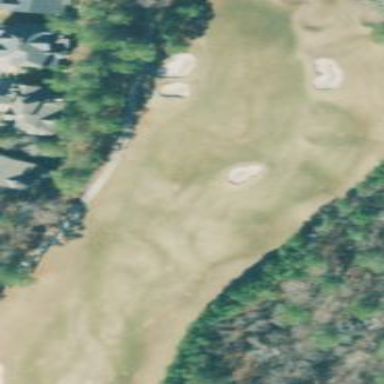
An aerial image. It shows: Grassy area designated as golf fairway.